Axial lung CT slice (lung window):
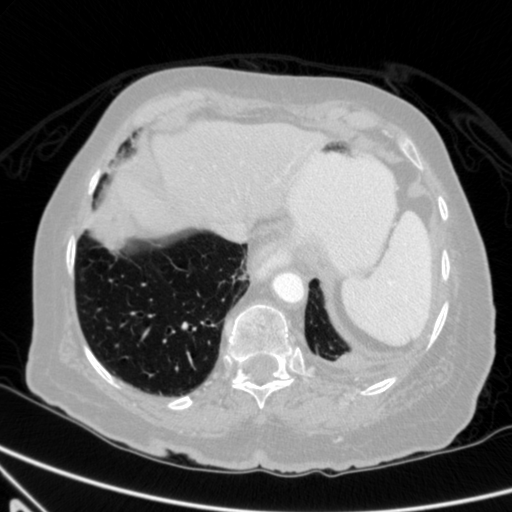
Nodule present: no